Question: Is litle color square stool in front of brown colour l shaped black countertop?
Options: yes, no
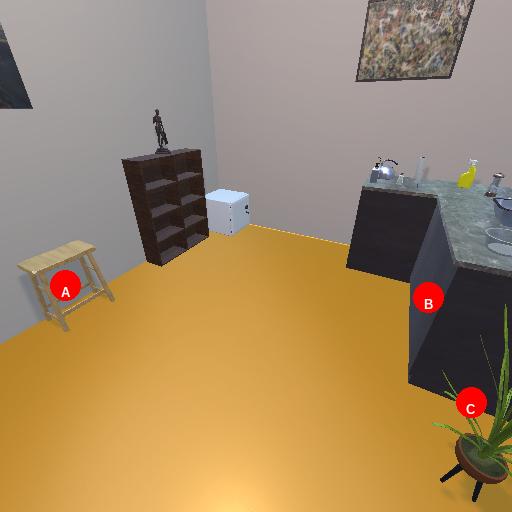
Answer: yes